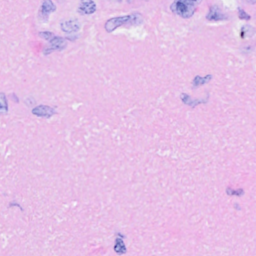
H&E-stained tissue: Breast